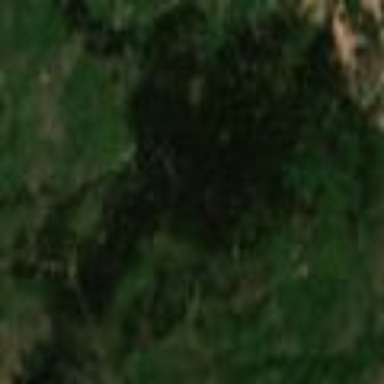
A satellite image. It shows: Forest area.